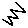
Label: zigzag